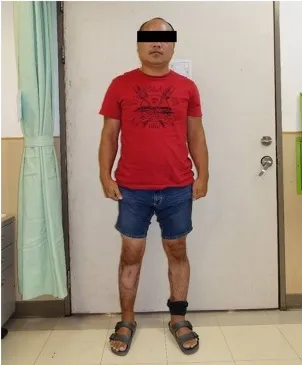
Patient is able to stand without leg length discrepancy. Well-healed skin graft and flap on both lower extremities.
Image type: radiology (x_ray)